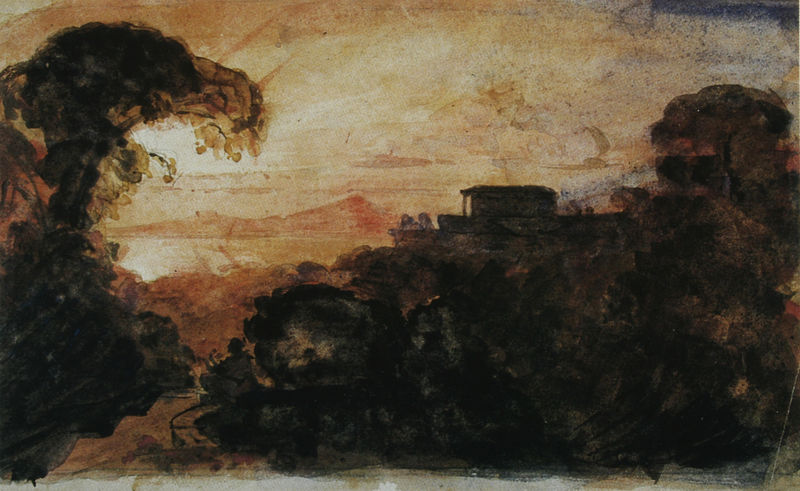
Titel: Sonnenuntergang in der Bucht von Capri
Künstler: Clara von Rappard
Institution: Privatbesitz
Schlagwörter: baum, berg, blau, blätter, dunkel, gemälde, himmel, laub, meer, schatten, vogel, wasser, weiß, wolken, aquarell, bäume, fluss, gelb, grün, landschaft, menschen, ocker, see, sitzen, ufer, abend, braun, bunt, hell, hintergrund, licht, mitte, nacht, orange, schwarz, skizze, säule, vordergrund, zeichnung, ausblick, gebäude, haus, park, rot, weg, wolke, beige, malerei, mensch, dämmerung, ferne, hügel, natur, sonnenaufgang, spiegelung, busch, büsche, hütte, pfad, sonne, sträucher, insel, blatt, rechts, rosa, wald, boot, garten, aussicht, küste, schiff, strand, welle, wellen, papier, umrisse, düster, schnabel, italien, süden, studie, abstrakt, berge, farben, fels, gebirge, kamm, mauer, abendsonne, farbe, lila, sonnenuntergang, violett, hügellandschaft, silhouette, rand, hafen, romantik, tsunami, turner, untergang, vorsprung, finster, abendrot, abendstimmung, bucht, leuchten, tusche, düsternis, burg, links, alpen, draußen, strich, tinte, villa, bedrohung, verschwommen, hubi, verwischt, blua, romantisch, morgenrot, griechenland, atmosphäre, platane, tempel, arkadien, röte, knick, vesuv, ungenau, flachdach, farbskizze, stracuh, böume, aus, capri, sonnenunterganf, blick auf see, umkippen, violer, blääter, wasser im hintergrund, haus auf dem hügel, orangene farbe, rot-schwarz, ausssicht, golb